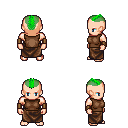
a pixel art fantasy rpg character, male body template, human, light skin, brown sleeveless shirt, robe skirt, green short mohawk hairstyle, leather bracers, four views (front, back, left, right), 2x2 character sprite sheet, small pixel art, hard edges, no anti-aliasing